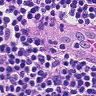
Metastatic tissue present: no